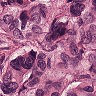
Metastatic tissue present: yes